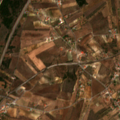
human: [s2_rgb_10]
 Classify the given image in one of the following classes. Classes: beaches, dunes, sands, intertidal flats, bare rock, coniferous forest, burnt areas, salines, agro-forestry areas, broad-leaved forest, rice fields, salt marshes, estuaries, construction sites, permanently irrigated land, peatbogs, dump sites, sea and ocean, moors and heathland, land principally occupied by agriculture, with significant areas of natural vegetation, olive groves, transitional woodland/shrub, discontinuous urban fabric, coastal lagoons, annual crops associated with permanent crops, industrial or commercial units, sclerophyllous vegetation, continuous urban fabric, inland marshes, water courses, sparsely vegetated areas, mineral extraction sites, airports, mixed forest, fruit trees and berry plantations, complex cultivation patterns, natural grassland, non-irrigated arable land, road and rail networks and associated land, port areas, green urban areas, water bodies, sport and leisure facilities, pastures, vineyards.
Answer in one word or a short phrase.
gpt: discontinuous urban fabric, olive groves, land principally occupied by agriculture, with significant areas of natural vegetation